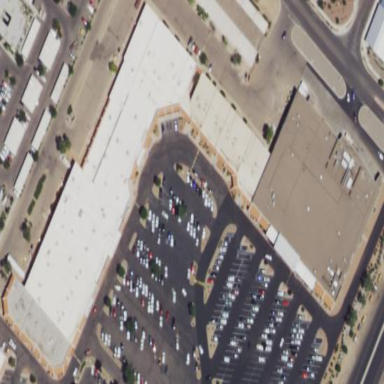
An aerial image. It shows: Commercial building.